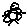
Label: bird